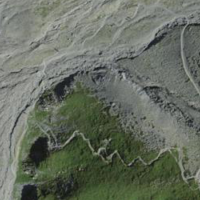
EUNIS habitat code: 48
Species observed at this site:
Bartsia alpina